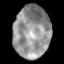
Tissue: lung
Cell type: Epithelial cells
Senescence score: 0.2278
Nuclear area (px): 1883
Mean DAPI intensity: 146.023